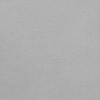
Label: dusty